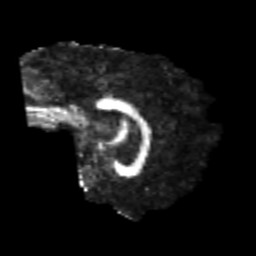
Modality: FA
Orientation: sagittal
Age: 22
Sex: male
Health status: healthy
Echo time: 0.074 s